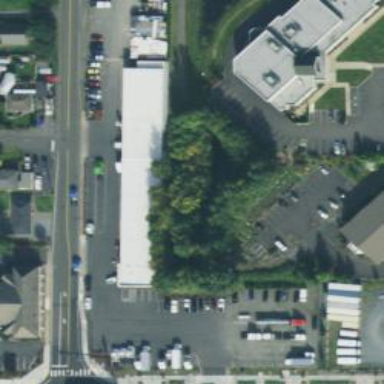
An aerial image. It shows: Retail area.